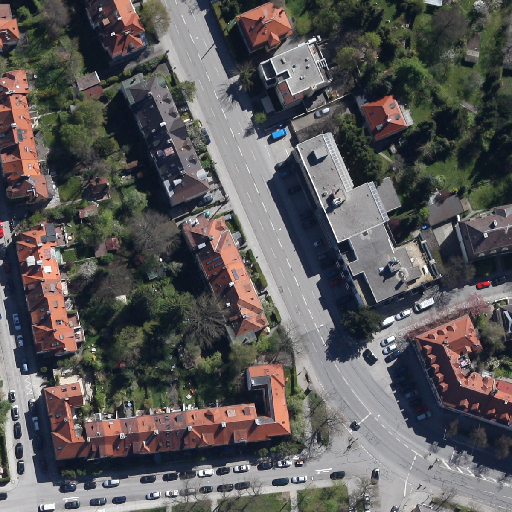
Referring expression: bikeway